Field crop: tomato
Growth stage: 2
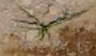
Species: cyperus